Question: I am already using 'jQuery' plugin called j'Crop' but recently I discovered 'KinectJs' and it really solves many problems for me. Then I stumbled upon this example:
<URL>
And I decided to write my own cropping rectangle based on 'KinectJs' and above example.
'''
function update(activeAnchor) {
var group = activeAnchor.getParent();
var topLeft = group.get('.topLeft')[0];
var topRight = group.get('.topRight')[0];
var bottomRight = group.get('.bottomRight')[0];
var bottomLeft = group.get('.bottomLeft')[0];
var cropper = group.get('.cropper')[0];
var leftMask = group.getParent().get('.leftMask')[0];
var rightMask = group.getParent().get('.rightMask')[0];
var topMask = group.getParent().get('.topMask')[0];
var bottomMask = group.getParent().get('.bottomMask')[0];
var anchorX = activeAnchor.getX();
var anchorY = activeAnchor.getY();
// update anchor positions
switch (activeAnchor.getName()) {
case 'topLeft':
topRight.setY(anchorY);
bottomLeft.setX(anchorX);
updateLeftMaskWidth(leftMask,activeAnchor);
updateTopMaskHeight(topMask,cropper,activeAnchor);
break;
case 'topRight':
topLeft.setY(anchorY);
bottomRight.setX(anchorX);
updateRightMaskWidthAndPos(rightMask,activeAnchor);
updateTopMaskHeight(topMask,cropper,activeAnchor);
break;
case 'bottomRight':
bottomLeft.setY(anchorY);
topRight.setX(anchorX);
updateRightMaskWidthAndPos(rightMask,activeAnchor);
updateBottomMaskHeightAndPos(bottomMask,cropper,activeAnchor);
break;
case 'bottomLeft':
bottomRight.setY(anchorY);
topLeft.setX(anchorX);
updateLeftMaskWidth(leftMask,activeAnchor);
updateBottomMaskHeightAndPos(bottomMask,cropper,activeAnchor);
break;
}
cropper.setPosition(topLeft.getPosition().x,topLeft.getPosition().y);
var width = topRight.getX() - topLeft.getX();
var height = bottomLeft.getY() - topLeft.getY();
if(width && height) {
cropper.setSize(width, height);
}
}
function updateLeftMaskWidth(mask,leftAnchor) {
mask.setWidth(leftAnchor.getAbsolutePosition().x - 100);
}
function updateRightMaskWidthAndPos(mask,rightAnchor) {
mask.setAbsolutePosition(rightAnchor.getAbsolutePosition().x,mask.getAbsolutePosition().y);
mask.setWidth(213 - (rightAnchor.getAbsolutePosition().x - 100));
}
function updateTopMaskHeight(mask,cropper,topAnchor) {
mask.setAbsolutePosition(topAnchor.getAbsolutePosition().x,mask.getAbsolutePosition().y);
mask.setHeight(topAnchor.getAbsolutePosition().y - 110);
mask.setWidth(cropper.getWidth());
}
function updateBottomMaskHeightAndPos(mask,cropper,bottomAnchor) {
mask.setAbsolutePosition(bottomAnchor.getAbsolutePosition().x, bottomAnchor.getAbsolutePosition().y);
mask.setHeight(236 - (bottomAnchor.getAbsolutePosition().y - 110));
mask.setWidth(cropper.getWidth());
}
function addAnchor(group, x, y, name) {
var stage = group.getStage();
var layer = group.getLayer();
var anchor = new Kinetic.Circle({
x: x,
y: y,
stroke: '#666',
fill: '#ddd',
strokeWidth: 1,
radius: 5,
name: name,
draggable: true,
dragBoundFunc: function(pos) {
var newX = pos.x;
var newY = pos.y;
var image = this.getParent().getParent().get('.image')[0];
var cropper = this.getParent();
// Bound horizontally
if(newX < 100) {
newX = 100;
}
else if(newX > image.getWidth() + 100 - cropper.getWidth()) {
newX = image.getWidth() + 100 - cropper.getWidth();
}
if(newY < 110) {
newY = 110;
}
else if(newY > image.getHeight() + 110 - cropper.getHeight()) {
newY = image.getHeight() + 110 - cropper.getHeight();
}
return {
x: newX,
y: newY
}
}
});
anchor.on('dragmove', function() {
update(this);
layer.draw();
});
// add hover styling
anchor.on('mouseover', function() {
var layer = this.getLayer();
document.body.style.cursor = 'pointer';
this.setStrokeWidth(2);
layer.draw();
});
anchor.on('mouseout', function() {
var layer = this.getLayer();
document.body.style.cursor = 'default';
this.setStrokeWidth(2);
layer.draw();
});
group.add(anchor);
}
function initStage(img) {
var stage = new Kinetic.Stage({
container: 'container',
width: 578,
height: 400
});
var imageGroup = new Kinetic.Group({
x: 100,
y: 110
});
var leftMaskGroup = new Kinetic.Group({
x: 100,
y: 110
});
var rightMaskGroup = new Kinetic.Group({
x: 270,
y: 110
});
var topMaskGroup = new Kinetic.Group({
x: 169.9,
y: 110
});
var bottomMaskGroup = new Kinetic.Group({
x: 169.9,
y: 150+138
});
var cropperGroup = new Kinetic.Group({
x: 170,
y: 150,
draggable: true,
dragBoundFunc: function(pos) {
var newX = pos.x;
var newY = pos.y;
var image = this.getParent().get('.image')[0];
var cropper = this.get('.cropper')[0];
// Bound horizontally
if(newX < 100) {
newX = 100;
}
else if(newX > image.getWidth() + 100 - cropper.getWidth()) {
newX = image.getWidth() + 100 - cropper.getWidth();
}
// Bound vertically
if(newY < 110) {
newY = 110;
}
else if(newY > image.getHeight() + 110 - cropper.getHeight()) {
newY = image.getHeight() + 110 - cropper.getHeight();
}
return {
x: newX,
y: newY
}
}
});
var layer = new Kinetic.Layer();
/*
* go ahead and add the groups
* to the layer and the layer to the
* stage so that the groups have knowledge
* of its layer and stage
*/
layer.add(imageGroup);
layer.add(leftMaskGroup);
layer.add(rightMaskGroup);
layer.add(topMaskGroup);
layer.add(bottomMaskGroup);
layer.add(cropperGroup);
stage.add(layer);
// cropping rectangle
var cropperRect = new Kinetic.Rect({
x: 0,
y: 0,
width: 100,
height: 138,
stroke: 'black',
name: 'cropper',
strokeWidth: 1
});
cropperGroup.add(cropperRect);
addAnchor(cropperGroup, 0, 0, 'topLeft');
addAnchor(cropperGroup, 100, 0, 'topRight');
addAnchor(cropperGroup, 100, 138, 'bottomRight');
addAnchor(cropperGroup, 0, 138, 'bottomLeft');
cropperGroup.on('dragstart', function() {
this.moveToTop();
});
cropperGroup.on('dragmove', function() {
var layer = this.getLayer();
var topLeft = this.get('.topLeft')[0];
var bottomLeft = this.get('.bottomLeft')[0];
var topRight = this.get('.topRight')[0];
var leftMask = this.getParent().get('.leftMask')[0];
var rightMask = this.getParent().get('.rightMask')[0];
var topMask = this.getParent().get('.topMask')[0];
var bottomMask = this.getParent().get('.bottomMask')[0];
updateLeftMaskWidth(leftMask,topLeft);
updateRightMaskWidthAndPos(rightMask,topRight);
updateTopMaskHeight(topMask,this.get('.cropper')[0],topLeft);
updateBottomMaskHeightAndPos(bottomMask,this.get('.cropper')[0],bottomLeft);
layer.draw();
});
// left mask
var leftMaskRect = new Kinetic.Rect({
x: 0,
y: 0,
width: 70,
height: 236,
fill: 'black',
name: 'leftMask',
strokeWidth: 0,
opacity: 0.5
});
leftMaskGroup.add(leftMaskRect);
// right mask
var rightMaskRect = new Kinetic.Rect({
x: 0,
y: 0,
width: 213-170,
height: 236,
fill: 'black',
name: 'rightMask',
strokeWidth: 0,
opacity: 0.5
});
rightMaskGroup.add(rightMaskRect);
// top mask
var topMaskRect = new Kinetic.Rect({
x: 0,
y: 0,
width: 100.2,
height: 150-110,
fill: 'black',
name: 'topMask',
strokeWidth: 0,
opacity: 0.5
});
topMaskGroup.add(topMaskRect);
// bottom mask
var bottomMaskRect = new Kinetic.Rect({
x: 0,
y: 0,
width: 100.2,
height: 236-138-(150-110),
fill: 'black',
name: 'bottomMask',
strokeWidth: 0,
opacity: 0.5
});
bottomMaskGroup.add(bottomMaskRect);
// image
var srcImg = new Kinetic.Image({
x: 0,
y: 0,
image: img,
name: 'image'
});
imageGroup.add(srcImg);
stage.draw();
}
var img = new Image();
img.onload = function() {
initStage(this);
}
img.src = 'http://www.html5canvastutorials.com/demos/assets/yoda.jpg';
'''
It works almost perfectly. The problem is that when you resize using the circle anchors and after a few tries (just give it a few shots) when you try to drag the whole rectangle it allows you to drag it out of bounds !

From my debugging this seems like an issue with the library but if sb. sees the problem in my code or sees a way to optimize it please share your thoughts.
The result of my effort can be seen here:
<URL>
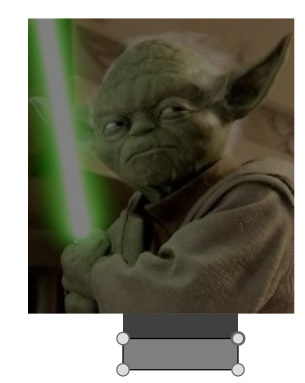
Answer: A) Reproducing the bug:
1. Drag a top anchor upwards (say it was dragged N pixels)
2. Drag the entire cropper upwards; it can leave the image boundaries by N pixels
Similar behaviour for the other anchors and directions.
B) The solution:
Add this function to the script:
'''
function readjust() {
var group = this.getParent();
var topLeft = group.get('.topLeft')[0];
var topRight = group.get('.topRight')[0];
var bottomRight = group.get('.bottomRight')[0];
var bottomLeft = group.get('.bottomLeft')[0];
var cropper = group.get('.cropper')[0];
var tlx = cropper.getX(),
tly = cropper.getY(),
w = cropper.getWidth(),
h = cropper.getHeight();
group.setX(group.getX() + tlx);
group.setY(group.getY() + tly);
topLeft.setPosition(0,0);
topRight.setPosition(w,0);
bottomLeft.setPosition(0,h);
bottomRight.setPosition(w,h);
cropper.setPosition(0,0);
}
'''
And the following handler in 'addAnchor()':
'''
anchor.on('dragend', readjust);
'''
Fiddle: <URL>
Alternatively the code from 'readjust()' can be included in 'update()', as suggested by MarmiK. This would run more operations on every drag thus be slower (but I am not sure; opinions?). Fiddle: <URL>
The problem was that the cropper and anchors moved relatively to the 'cropperGroup', but the 'cropperGroup' drag bounding function wasn't taking it into account.
Have fun!